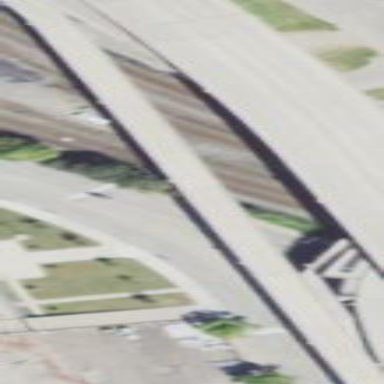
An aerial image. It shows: Man-made bridge.